Question: I have a summary cell that has it's height calculated using 'systemLayoutSizeFittingSize'. It mostly works as expected. The height is determined by three multi-line labels (title, author, genre) and an ratings image view, with the outer elements tacked to the 'contentView'.
When the title label overflows into the next line, it sizes appropriately. However when the author label overflows, it doesn't seem to increase the size appropriately.
All the compression resistances on the labels and image view are maxed out at 1000. There is an lower priority constraint on the bottom of the thumbnail to the left, in case the content to the right is smaller than the thumbnail. (@750, bottom == 8 from superview bottom). The ratings image view has a constraint to the bottom of the superview as well (@1000, bottom >= 8 from superview bottom).

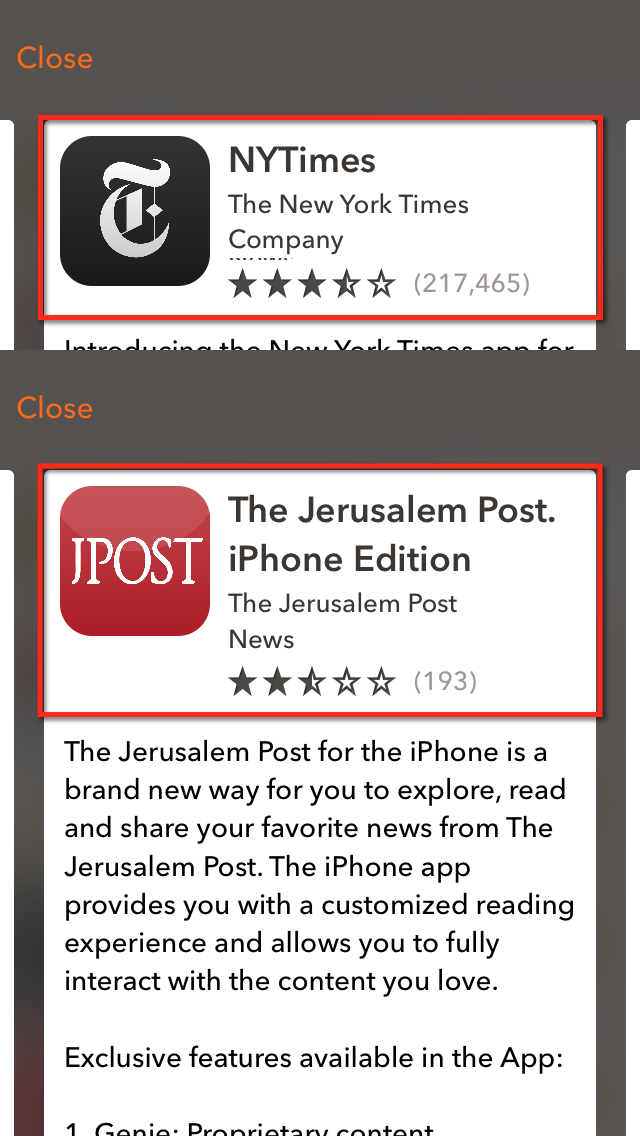
Answer: Interesting. So I ended up fixing this by always resetting the reference cell frame height before updating the content and calculating the height. Not entirely sure why this step is needed. I have a couple guesses around the autoresize constraints on the 'contentView' taking precedence:
'''
- (CGFloat) tableView:(UITableView *)tableView heightForRowAtIndexPath:(NSIndexPath *)indexPath {
switch (indexPath.section) {
case TableSectionSummary: {
TCAnswerDetailAppSummaryCell *cell = self.summaryCell;
CGRect oldFrame = self.summaryCell.frame;
cell.frame = CGRectMake(oldFrame.origin.x, oldFrame.origin.y, mTCTableViewFrameWidth, 400);
[cell configureWithThirdPartyObject:self.app];
[cell updateConstraintsIfNeeded];
[cell layoutIfNeeded];
CGFloat height = [cell.contentView systemLayoutSizeFittingSize:UILayoutFittingCompressedSize].height + 1;
return height;
}
case TableSectionDetails:
return [TCAnswerDetailBasicCell heightForCellWithTableWidth:mTCTableViewFrameWidth withLabelString:self.app.appDescription withDisclosureArrow:NO];
}
return 0;
}
'''